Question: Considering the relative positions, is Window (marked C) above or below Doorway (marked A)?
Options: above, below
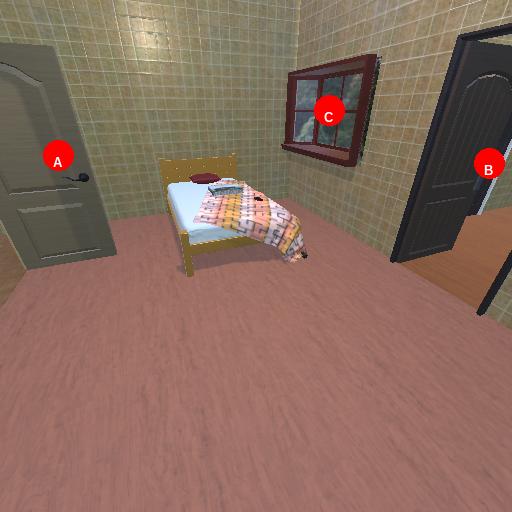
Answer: above